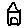
Label: house